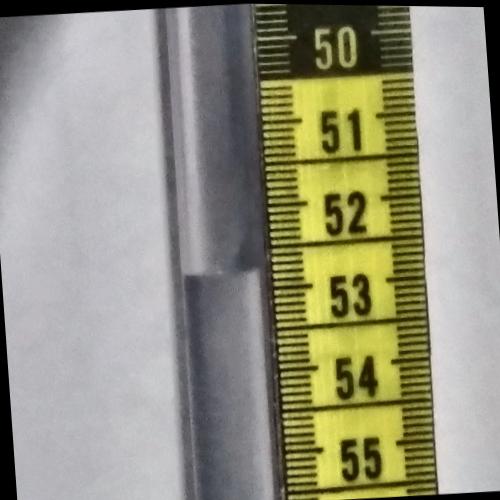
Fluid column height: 52.8 cm